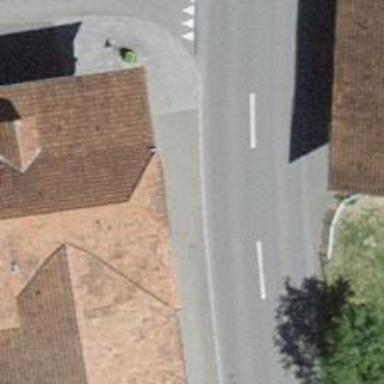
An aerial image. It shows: Bus stop along the road.